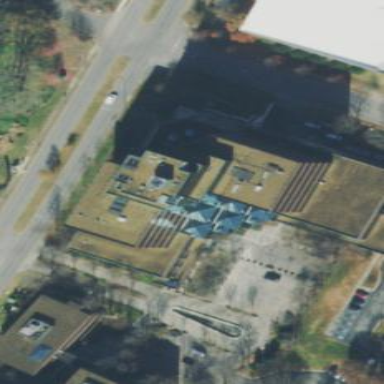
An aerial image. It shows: Government office building.